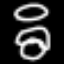
Label: angel